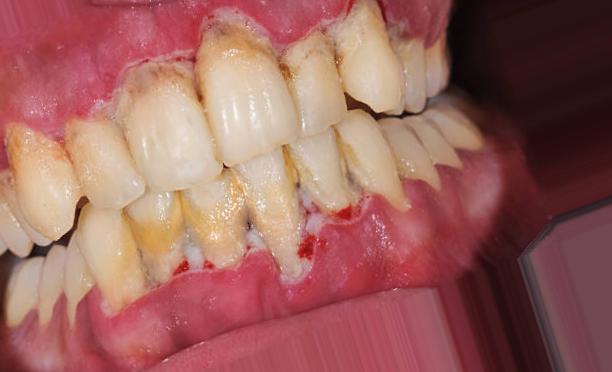
Condition: Tooth Discoloration